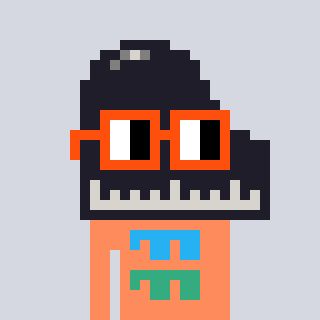
a pixel art character with square orange glasses, a piano-shaped head and a peachy-colored body on a cool background